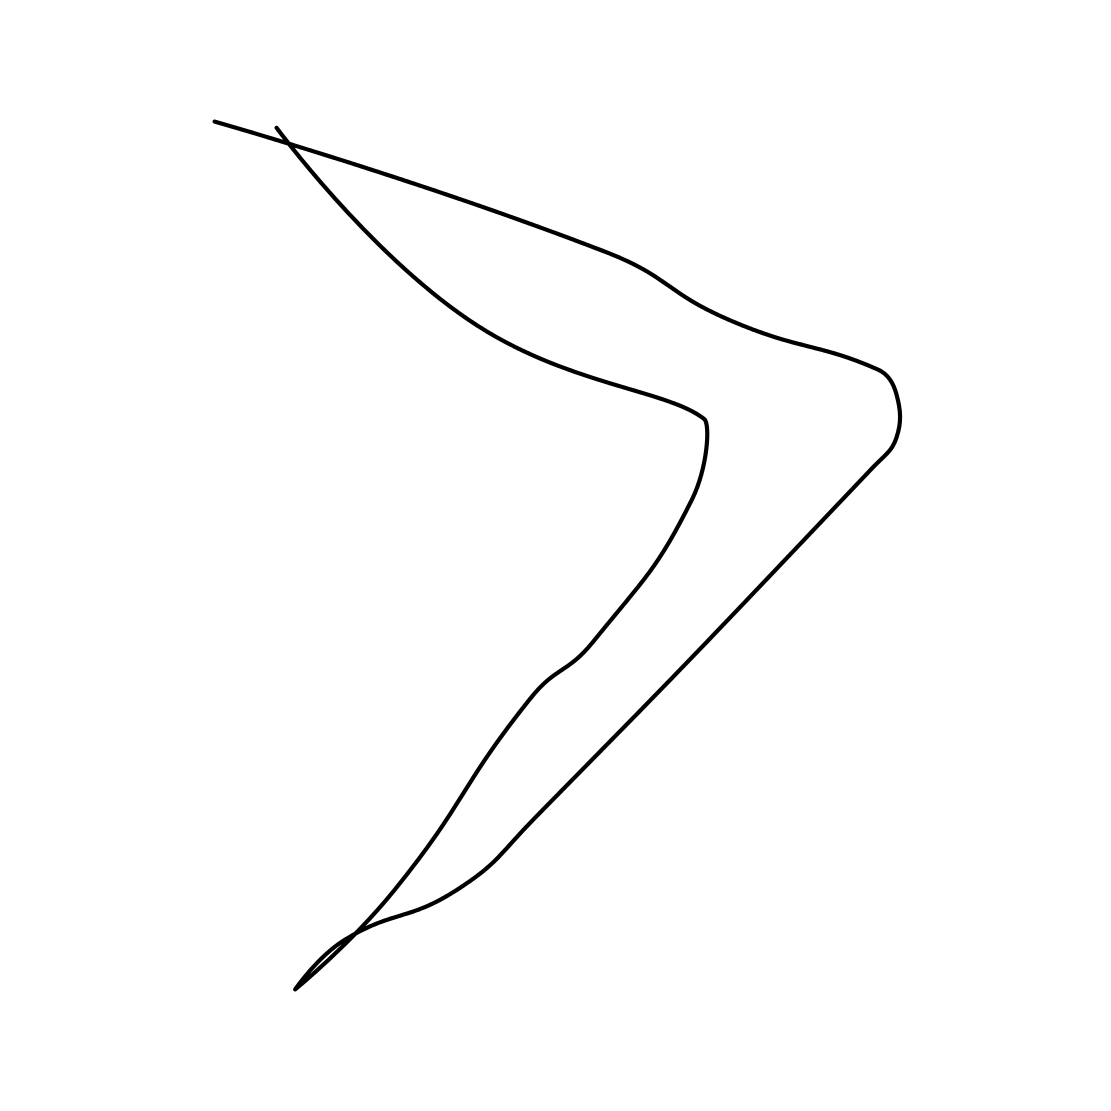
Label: boomerang